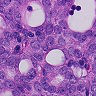
Metastatic tissue present: yes